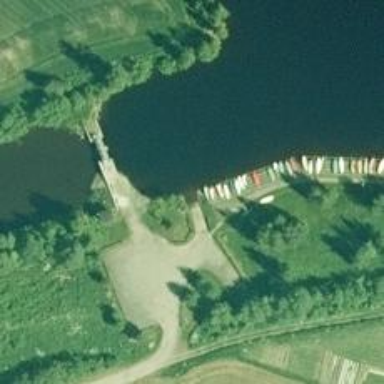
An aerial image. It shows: Slipway on leisure land.